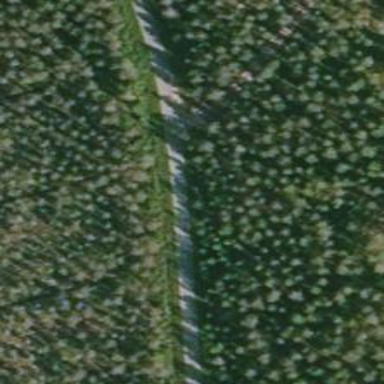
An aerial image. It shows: Unclassified road.